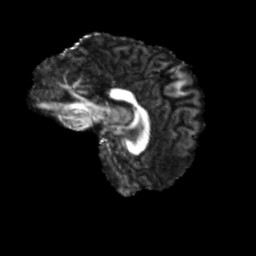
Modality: FA
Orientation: sagittal
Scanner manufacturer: siemens
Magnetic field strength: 3 T
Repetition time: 4 s
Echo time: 0.0594 s